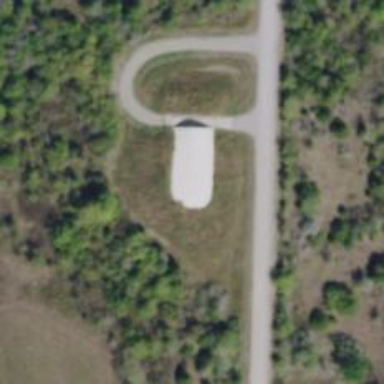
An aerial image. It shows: Military bunker for protection and defense.